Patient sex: F
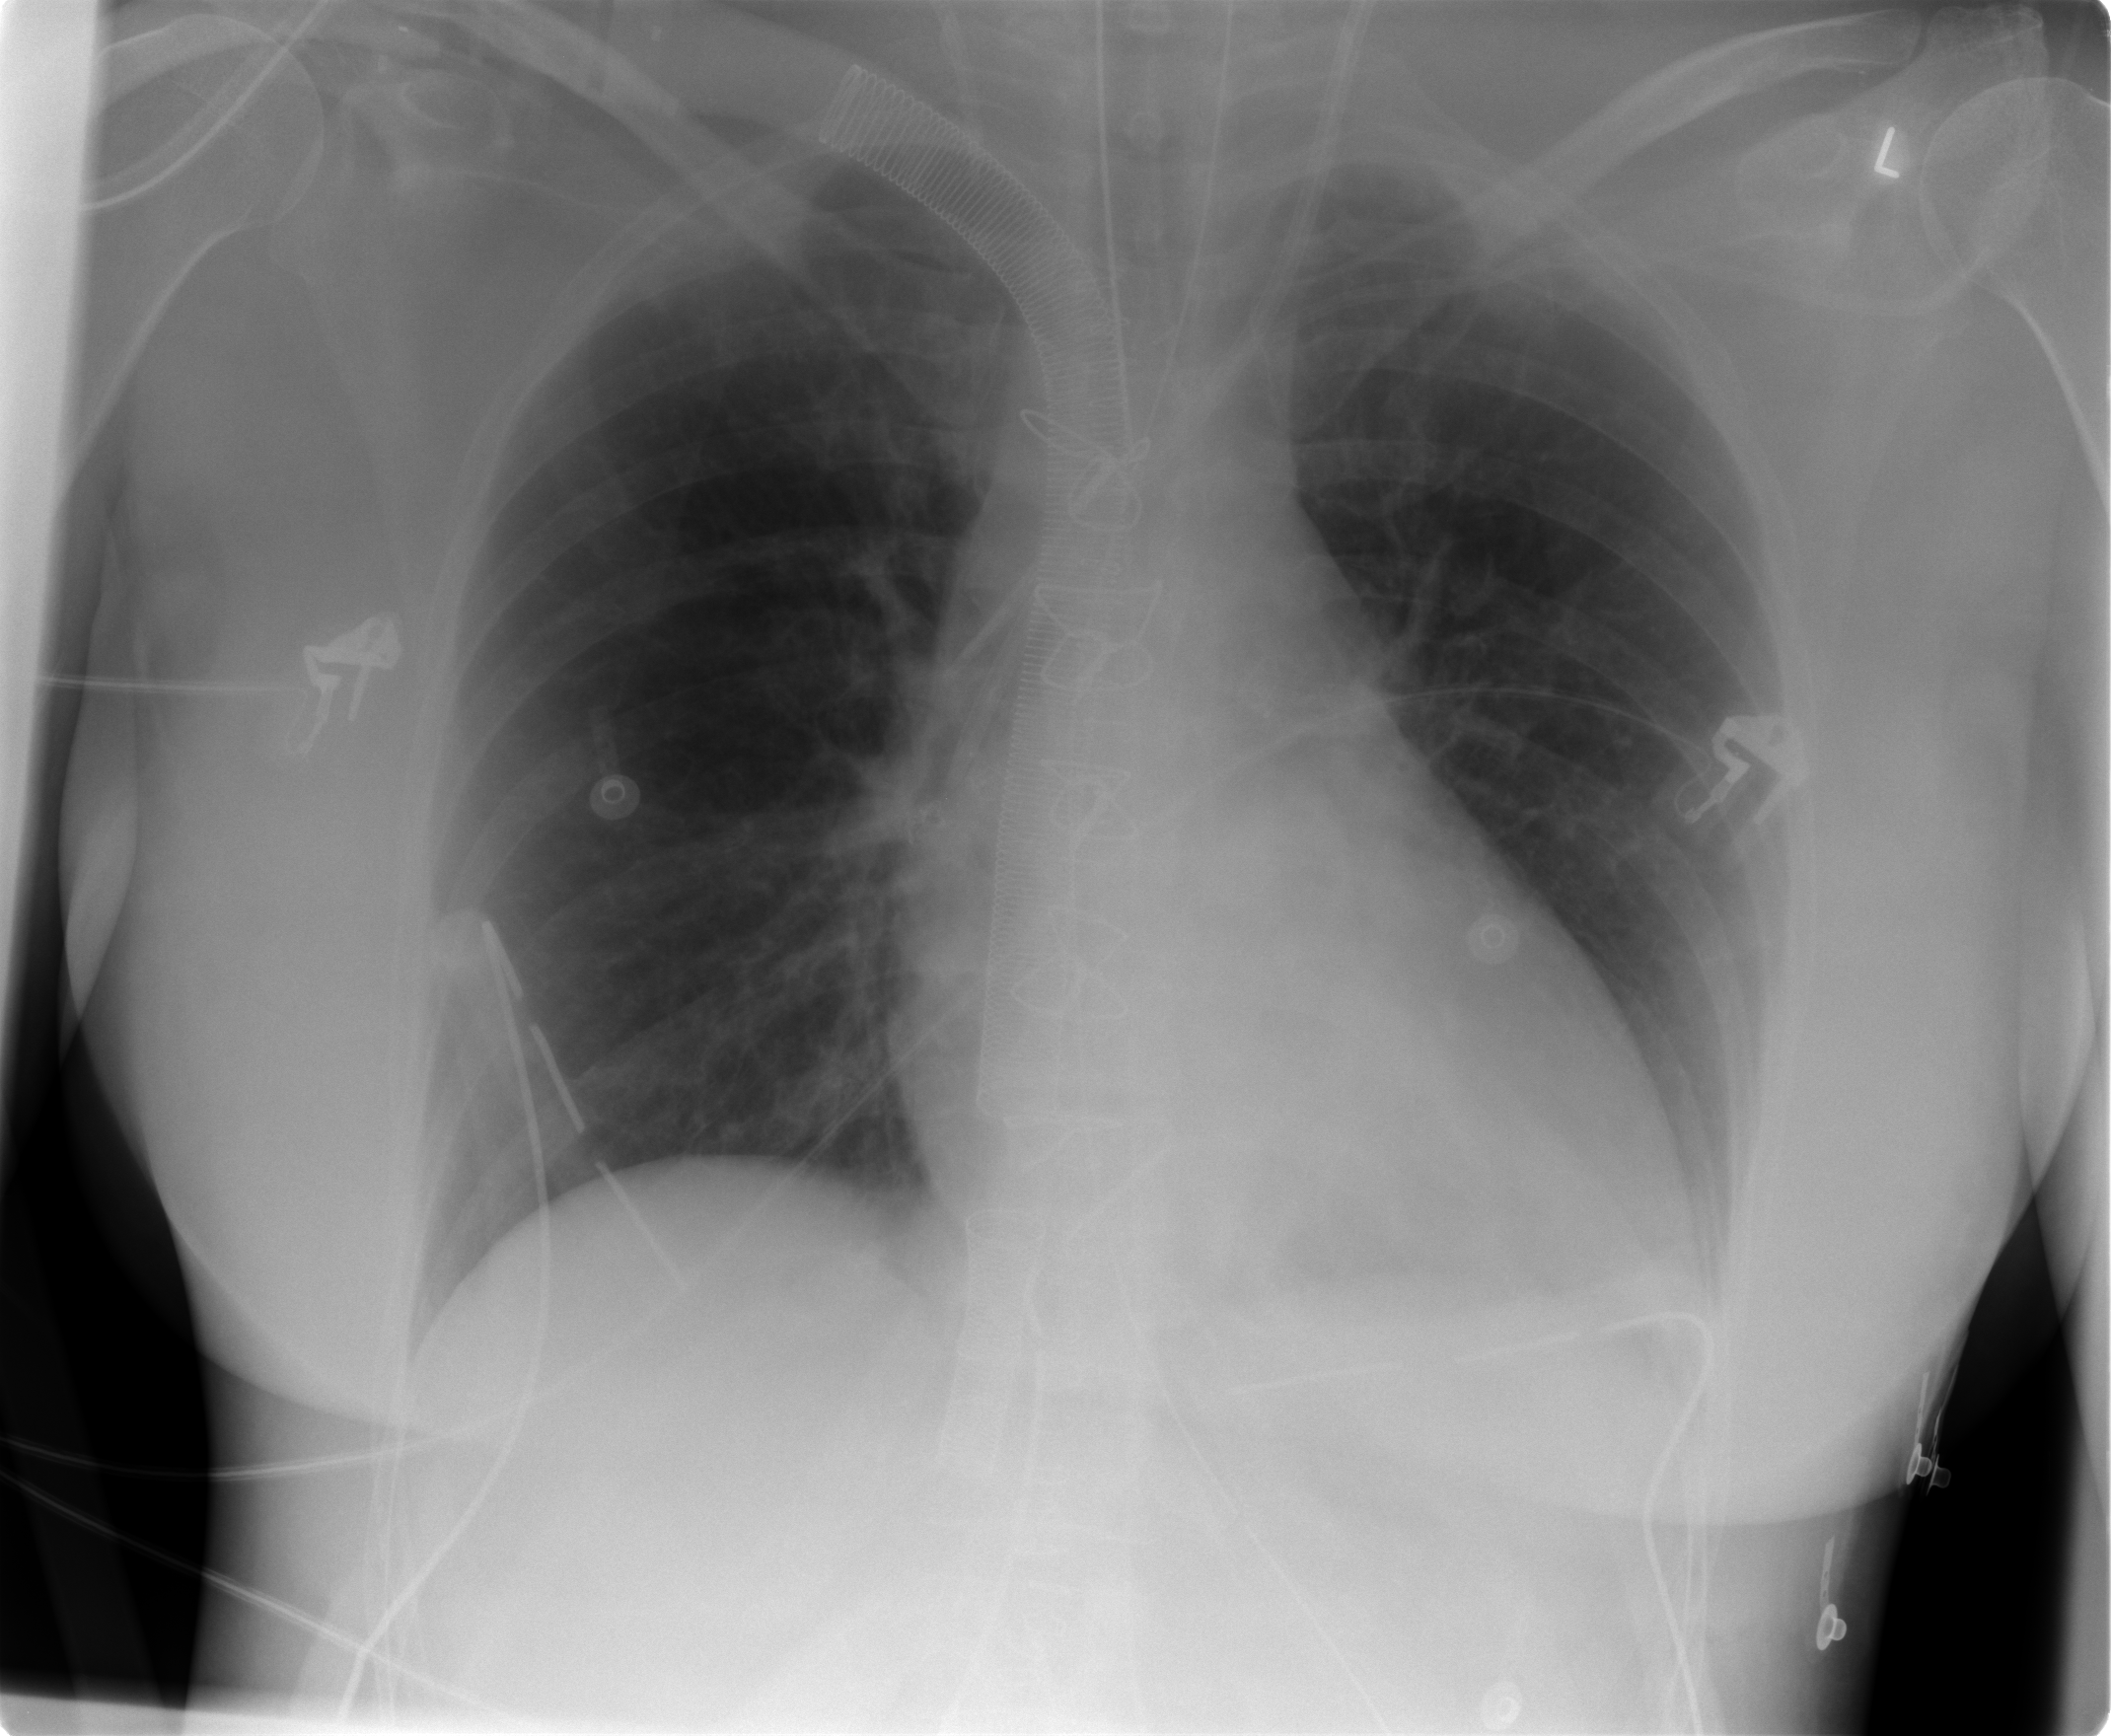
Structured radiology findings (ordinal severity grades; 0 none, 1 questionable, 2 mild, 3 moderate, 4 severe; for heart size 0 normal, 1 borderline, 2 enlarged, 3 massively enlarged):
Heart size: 2
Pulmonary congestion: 2
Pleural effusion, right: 0
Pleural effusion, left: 0
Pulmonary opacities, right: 0
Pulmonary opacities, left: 0
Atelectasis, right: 0
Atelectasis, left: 0